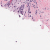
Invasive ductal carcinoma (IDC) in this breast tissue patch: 0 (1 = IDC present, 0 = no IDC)